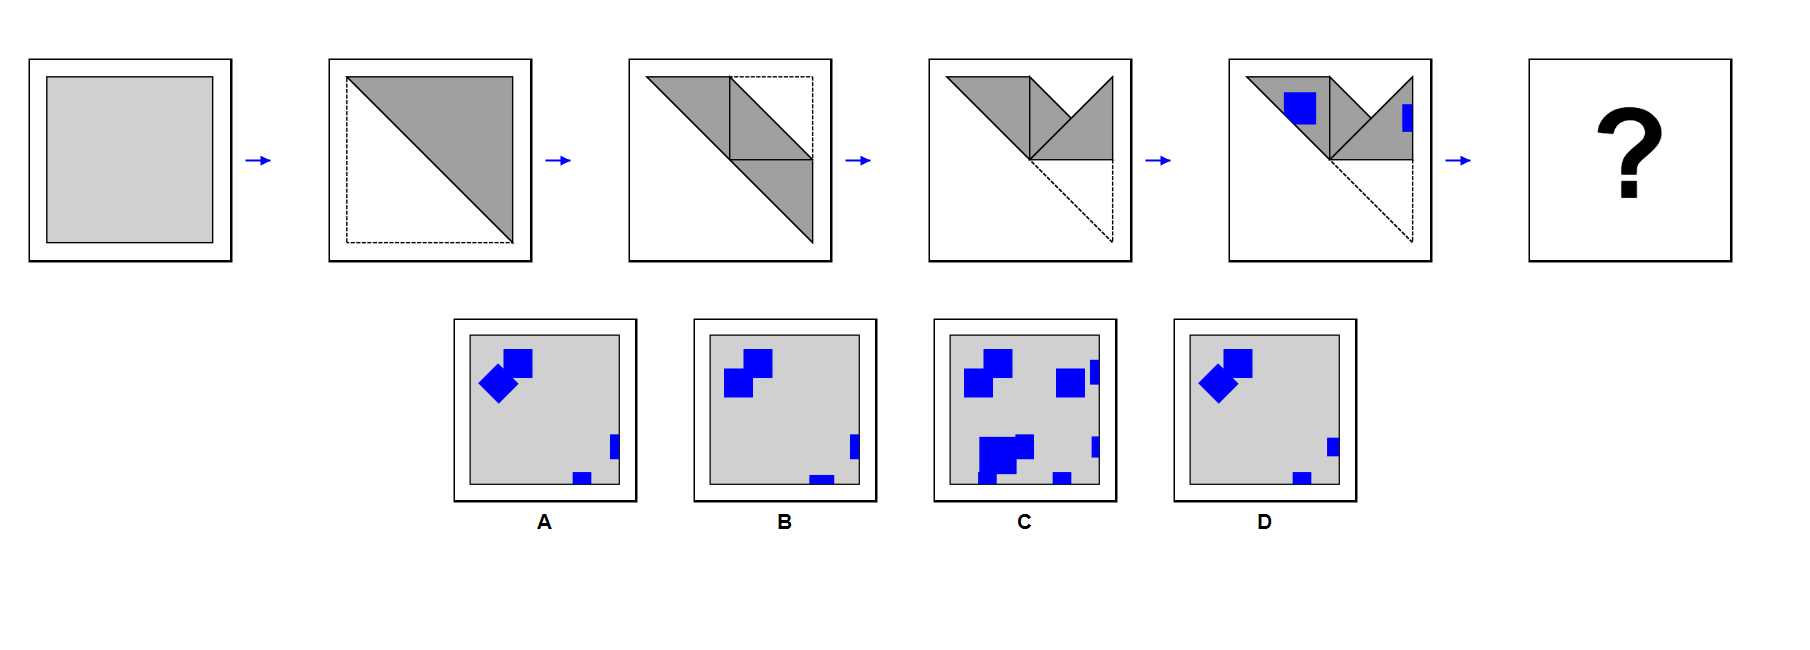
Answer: B